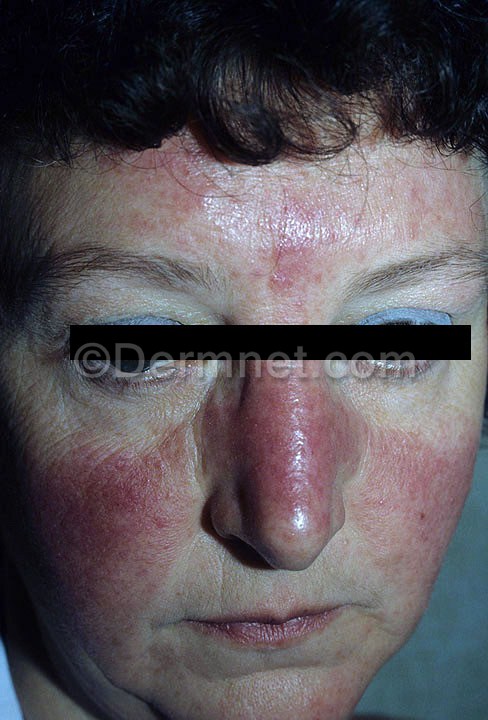
Disease: Acne and Rosacea Photos